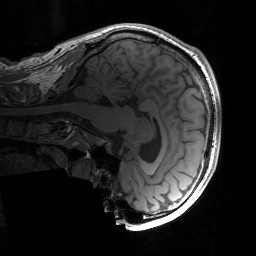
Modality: T1w
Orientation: sagittal
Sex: male
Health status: ill
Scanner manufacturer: siemens
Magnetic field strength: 3 T
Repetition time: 1.57 s
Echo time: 0.00275 s